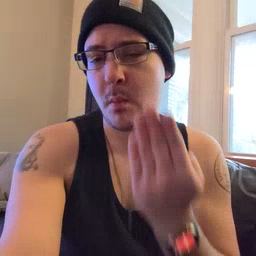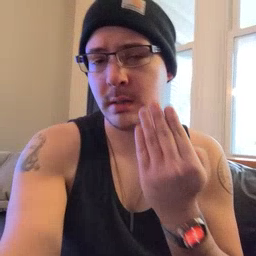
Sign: morning